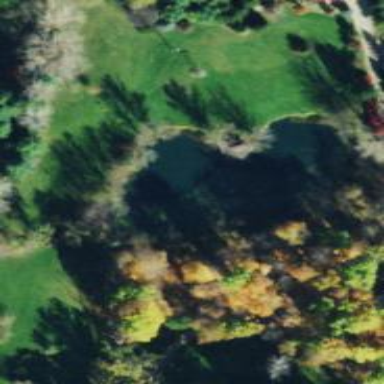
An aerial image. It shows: Pond surrounded by natural water.